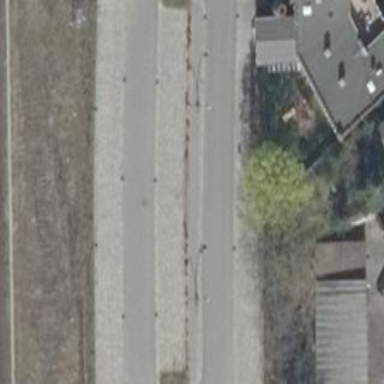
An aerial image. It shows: Parking area with asphalt surface.